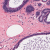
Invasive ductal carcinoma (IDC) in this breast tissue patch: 0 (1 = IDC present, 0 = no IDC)